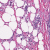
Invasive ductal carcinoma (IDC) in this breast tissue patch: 1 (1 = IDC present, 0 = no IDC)